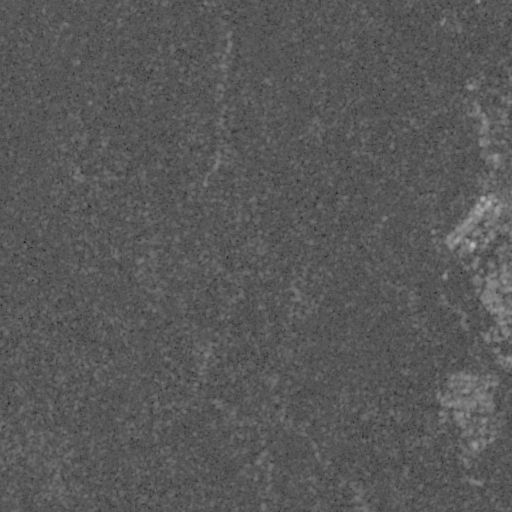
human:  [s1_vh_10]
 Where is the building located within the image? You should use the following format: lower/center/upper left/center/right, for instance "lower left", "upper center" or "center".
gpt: The building is located in the upper right of the image.
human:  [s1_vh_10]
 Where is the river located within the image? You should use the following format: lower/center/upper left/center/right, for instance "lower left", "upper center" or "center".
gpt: The river is located in the left of the image.
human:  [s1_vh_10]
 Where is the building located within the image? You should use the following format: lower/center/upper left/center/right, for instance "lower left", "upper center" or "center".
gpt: The building is located in the right of the image.
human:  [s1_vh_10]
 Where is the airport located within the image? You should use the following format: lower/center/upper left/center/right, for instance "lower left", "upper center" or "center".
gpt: There is no airport in the image.

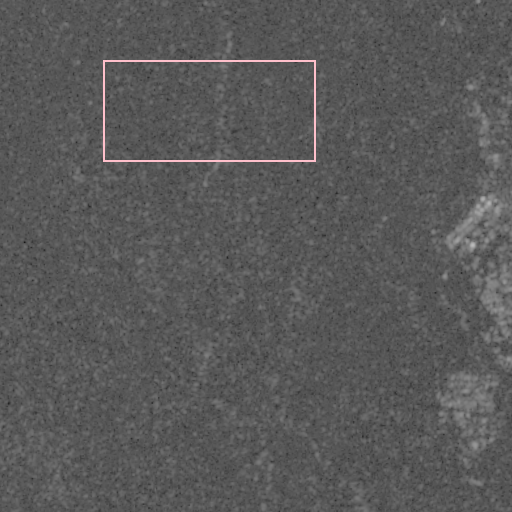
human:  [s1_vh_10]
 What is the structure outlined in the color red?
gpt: There is no red outline.
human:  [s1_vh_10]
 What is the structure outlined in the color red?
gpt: There is no structure outlined in red.